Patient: sex M, age 35
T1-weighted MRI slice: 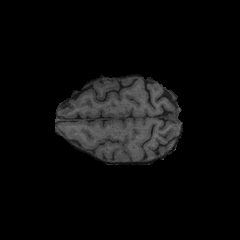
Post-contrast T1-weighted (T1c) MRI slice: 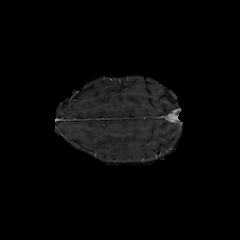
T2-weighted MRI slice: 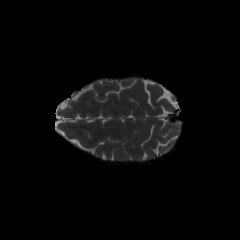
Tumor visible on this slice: no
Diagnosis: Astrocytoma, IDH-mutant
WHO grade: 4